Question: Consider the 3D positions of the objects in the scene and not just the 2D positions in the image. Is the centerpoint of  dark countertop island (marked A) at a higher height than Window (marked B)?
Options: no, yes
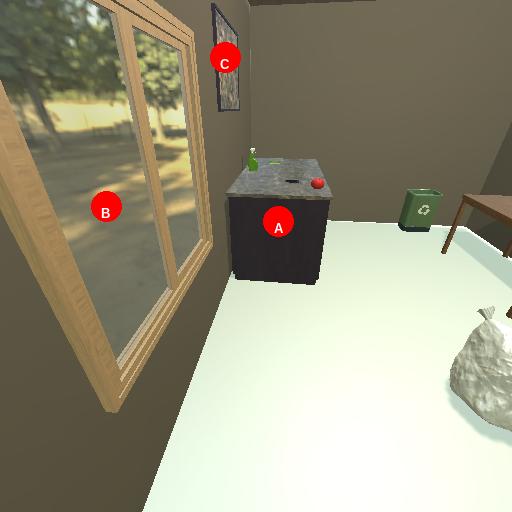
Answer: no